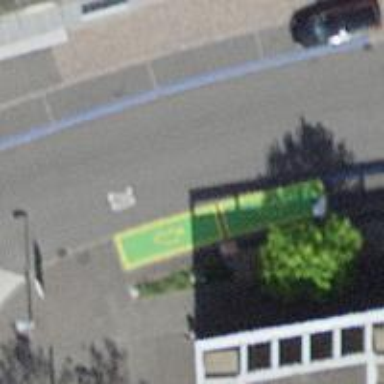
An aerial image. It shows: Charging station.